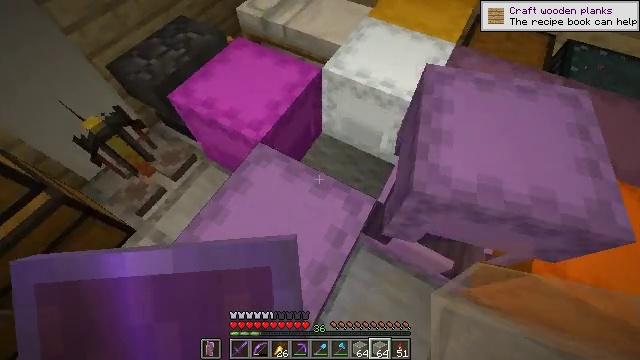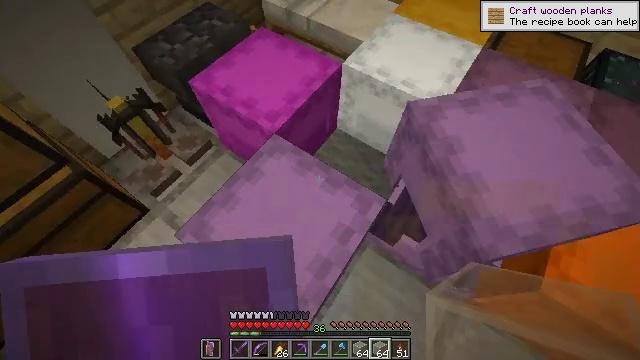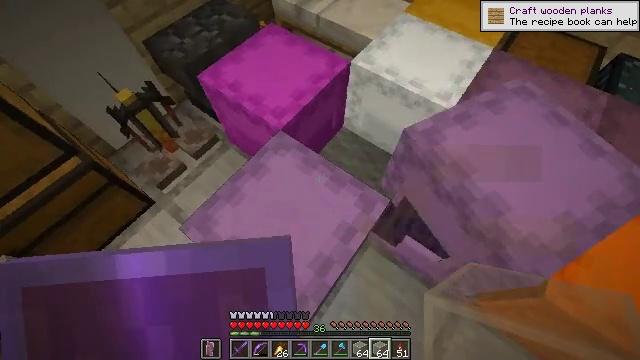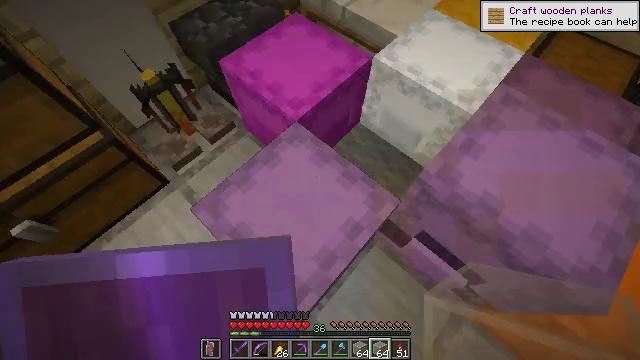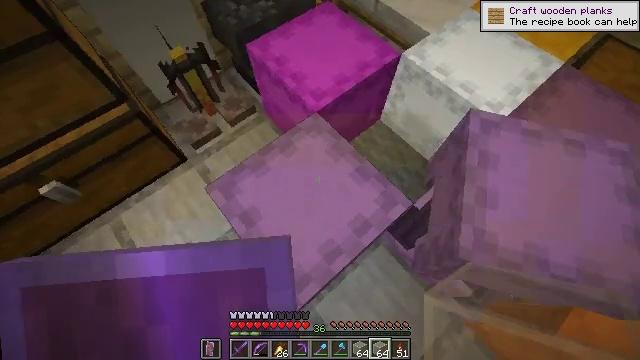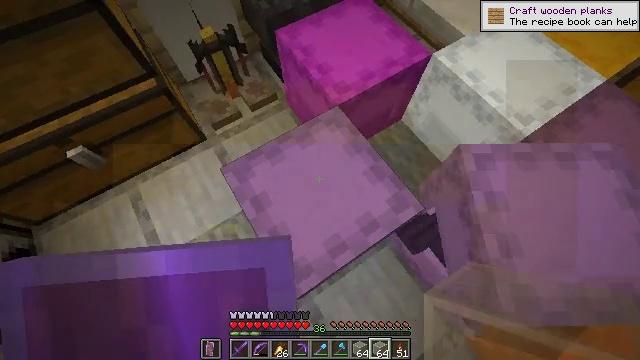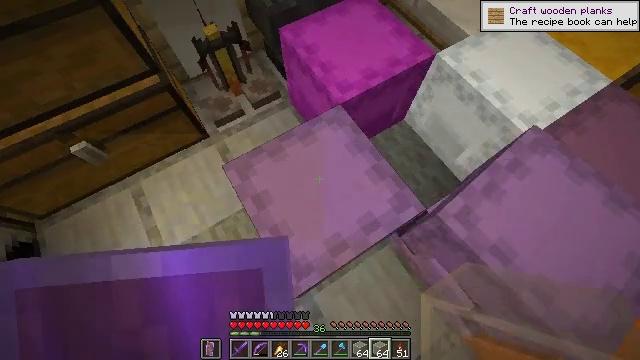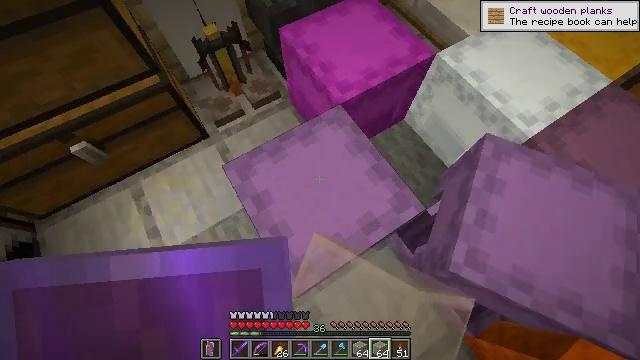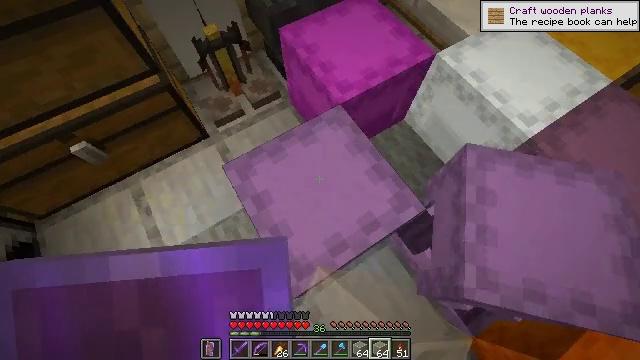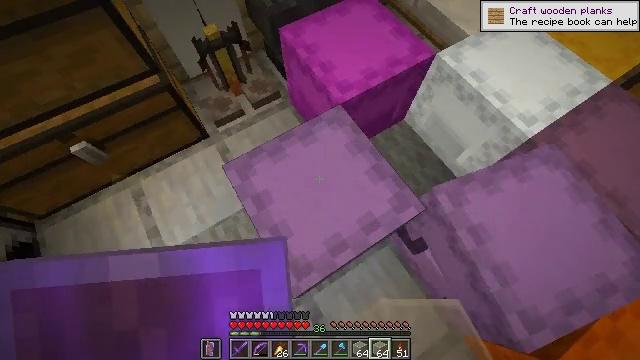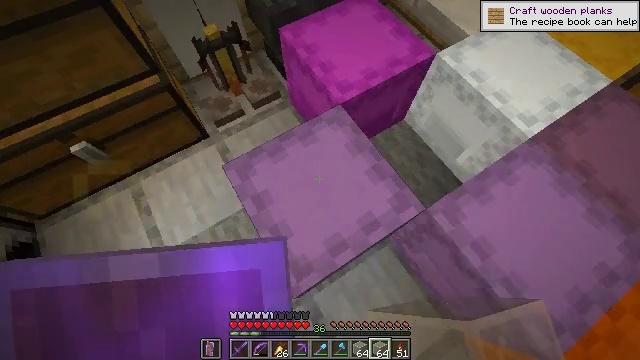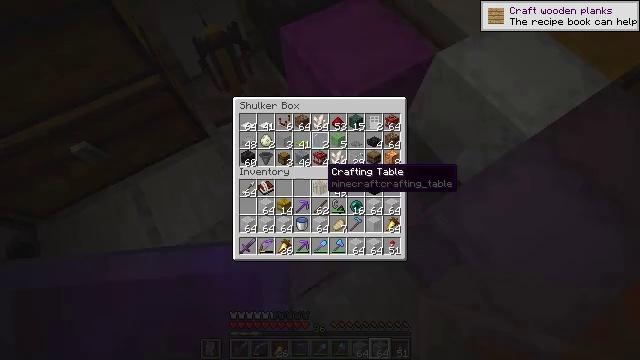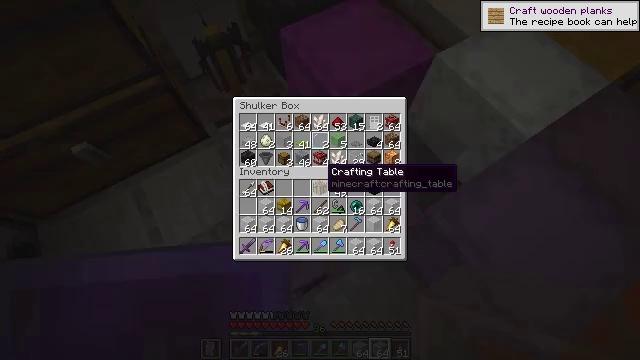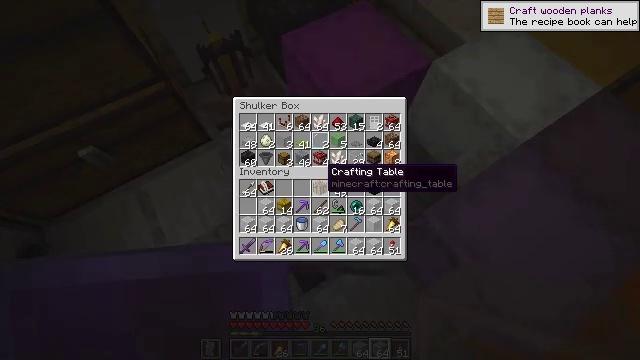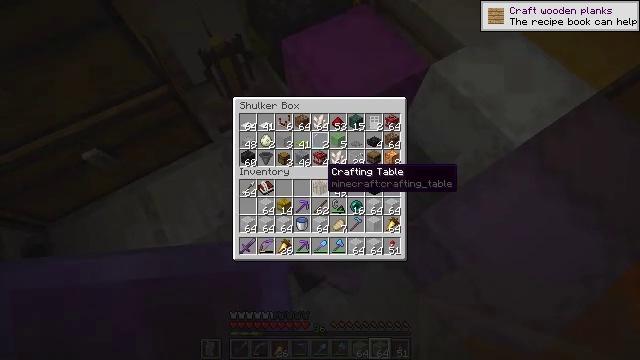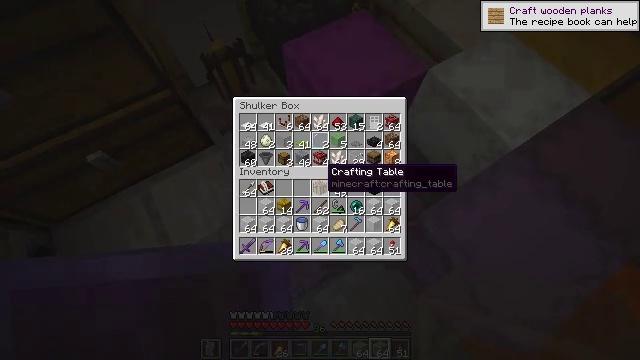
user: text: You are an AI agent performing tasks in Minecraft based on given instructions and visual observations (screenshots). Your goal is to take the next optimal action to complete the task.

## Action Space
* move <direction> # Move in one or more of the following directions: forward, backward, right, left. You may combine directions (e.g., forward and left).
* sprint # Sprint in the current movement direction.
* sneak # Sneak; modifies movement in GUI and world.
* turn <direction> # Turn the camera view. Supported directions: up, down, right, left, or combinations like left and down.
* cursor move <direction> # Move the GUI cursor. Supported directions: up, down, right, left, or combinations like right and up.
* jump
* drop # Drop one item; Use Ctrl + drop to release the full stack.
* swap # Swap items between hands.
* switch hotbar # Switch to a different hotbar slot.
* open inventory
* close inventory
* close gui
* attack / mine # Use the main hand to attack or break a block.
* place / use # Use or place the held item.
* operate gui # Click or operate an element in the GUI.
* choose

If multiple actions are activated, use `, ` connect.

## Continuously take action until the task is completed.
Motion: motion action
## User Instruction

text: Mine the white shulker box.
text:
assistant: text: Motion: turn left and down
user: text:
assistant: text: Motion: turn left
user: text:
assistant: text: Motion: turn left and down
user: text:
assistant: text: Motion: turn left and down
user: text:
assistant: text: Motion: turn left and down
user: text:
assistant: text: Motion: use / place
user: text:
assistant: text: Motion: use / place
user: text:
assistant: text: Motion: use / place
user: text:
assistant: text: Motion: no_op
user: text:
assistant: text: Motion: no_op
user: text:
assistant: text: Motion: open gui
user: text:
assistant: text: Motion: no_op
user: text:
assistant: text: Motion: no_op
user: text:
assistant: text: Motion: no_op
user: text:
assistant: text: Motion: no_op
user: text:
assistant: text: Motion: no_op
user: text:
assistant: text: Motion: no_op
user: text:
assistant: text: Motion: no_op
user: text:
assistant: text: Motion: no_op
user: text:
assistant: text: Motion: no_op
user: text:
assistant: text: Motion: no_op
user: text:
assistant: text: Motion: no_op
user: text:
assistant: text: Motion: no_op
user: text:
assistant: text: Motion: no_op
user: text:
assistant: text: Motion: no_op
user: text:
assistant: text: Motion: no_op
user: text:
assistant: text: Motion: no_op
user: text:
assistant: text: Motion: no_op
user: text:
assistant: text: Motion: no_op
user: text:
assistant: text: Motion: close gui